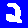
Digit: 2